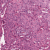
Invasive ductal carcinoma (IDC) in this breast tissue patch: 1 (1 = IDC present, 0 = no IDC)